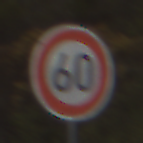
Verkehrszeichen: Geschwindigkeit60
Umgebung: Outdoor, RoadRail
Tageszeit: MorningAfternoon
Wetter: PartlyCloudy
Licht: Natural
Jahreszeit: NotSpecified
Kontrast: HighContrast